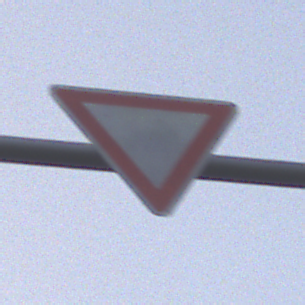
Verkehrszeichen: VorfahrtGewaehren
Umgebung: Outdoor, Nature
Tageszeit: SunriseSunset
Wetter: Overcast
Licht: Natural
Jahreszeit: NotSpecified
Kontrast: LowContrast